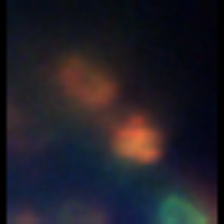
Taxon: Chaetoceros
Group: Diatoms